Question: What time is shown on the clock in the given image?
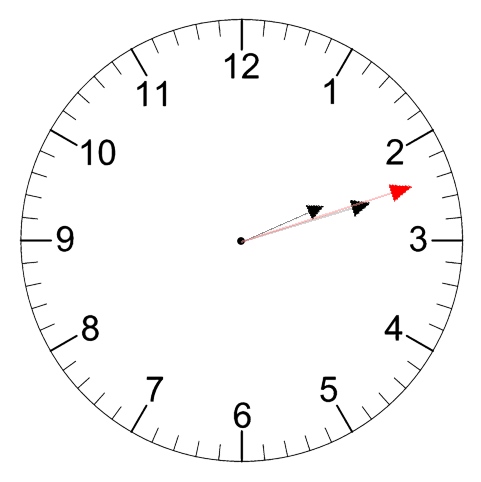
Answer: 02:12:12